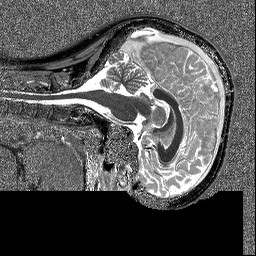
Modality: T1map
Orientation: sagittal
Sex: female